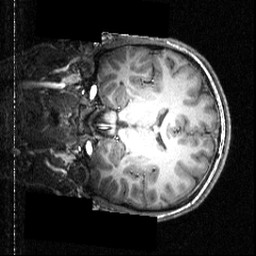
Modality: T1w
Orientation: coronal
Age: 12
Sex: male
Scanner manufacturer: siemens
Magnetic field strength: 3.951 T
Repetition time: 1.5 s
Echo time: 0.00335 s